Interaction volume radius: 10 \u00c5
Interaction volume height: 15 \u00c5
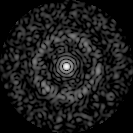
Disorder parameter: 0.8379